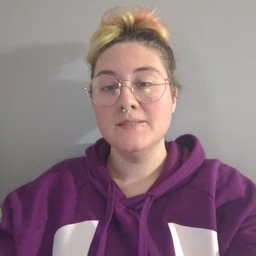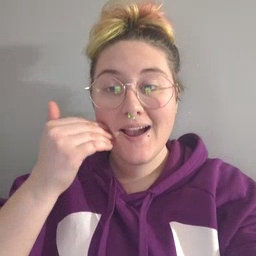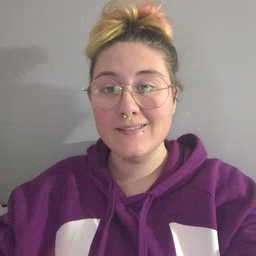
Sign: smile